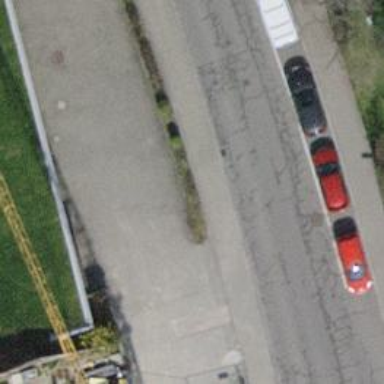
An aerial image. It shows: Sidewalk along the footway.